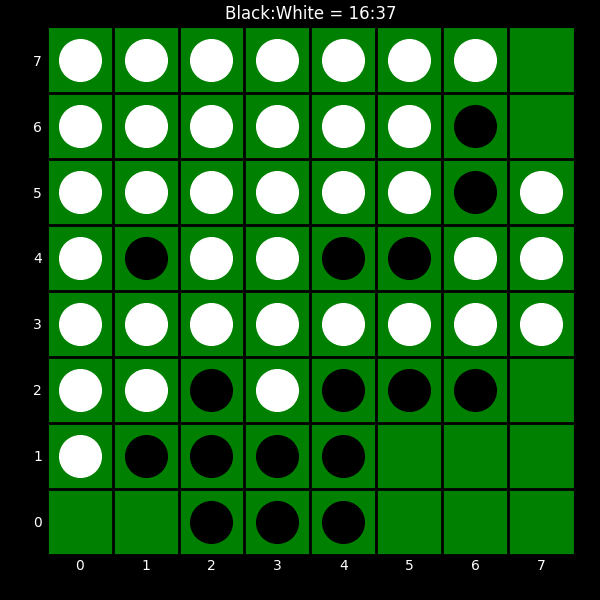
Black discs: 16
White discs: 37